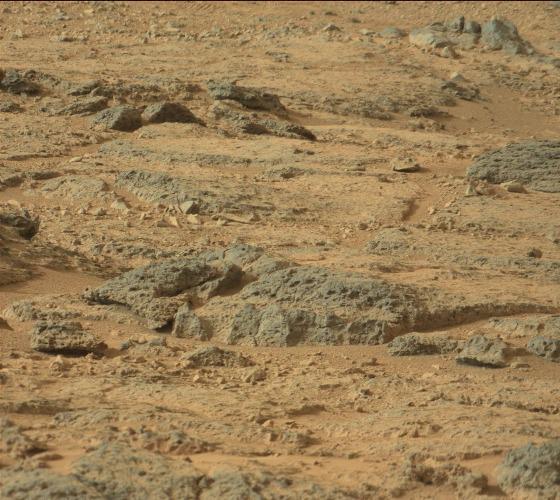
Terrain classes present: Bedrock, Gravel / Sand / Soil, Rock, Shadow